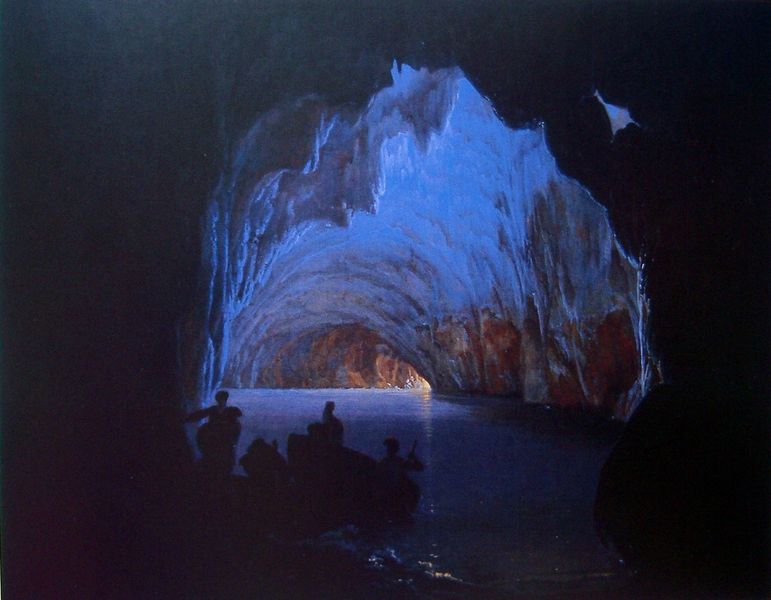
Titel: Die Blaue Grotte in Capri
Künstler: Heinrich Jacob Fried
Standort: Bremen
Institution: Kunsthalle Bremen
Schlagwörter: blau, dunkel, felsen, gemälde, gruppe, meer, schatten, wasser, weiß, fluss, gelb, landschaft, menschen, ocker, see, sitzen, ufer, braun, grau, hell, licht, männer, orange, schwarz, eis, rot, leute, malerei, alt, stehen, stein, bach, kalt, spiegelung, gewässer, sonne, insel, dunkelheit, innen, höhle, höle, kontrast, boot, boote, ruder, rund, küste, schiff, wellen, düster, bogen, italien, fels, fläche, gebirge, sonnenlicht, violett, ausflug, besucher, joche, kuppel, friedrich, romantik, erhaben, draussen, ruderboot, ruderer, rudern, glanz, lciht, leuchten, reflexion, ozean, foto, bögen, gewölbe, tageslicht, loch, schein, romantisch, lichtspiel, reise, rotbraun, sonnenschein, grotte, ankern, lichtquelle, ausgang, leuchtend, caspar david friedrich, unheimlich, tropfen, zapfen, tunnel, ludwig, repoussoir, fledermaus, wölbung, bootsfahrt, ausfahrt, neapel, fried, kalk, grua, unterirdisch, kalkstein, touristen, landen, lichtbrechung, märchenkönig, sublim, capri, silhoutte, tropfstein, tropfsteinhöhle, linderhof, eiszapfen, expedition, schmuggler, eise, tropfsteine, stalagmiten, stalagniten, stalaktiten, erkunden, grote, blaue grotte, blaues licht, erkundung, grotta azzurra, kalksteinhöhle, lchtbrachung, meereshöhle, negalti, steinhöhle, d, licht in der ferne, stakniten, tageslich, stalagmitten, stalektiten, stalktiten, blaue grote